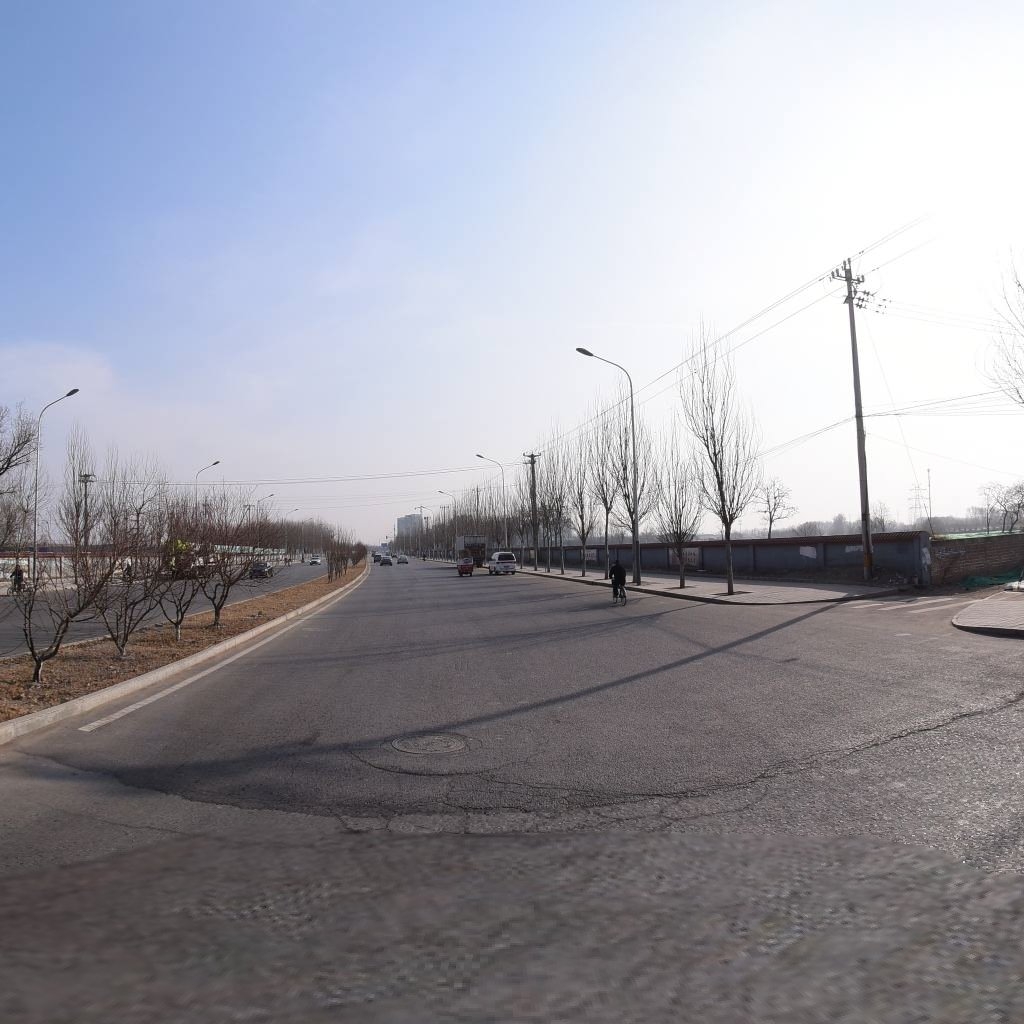
Region: Chaoyang
Road damage annotations: alligator crack, manhole cover